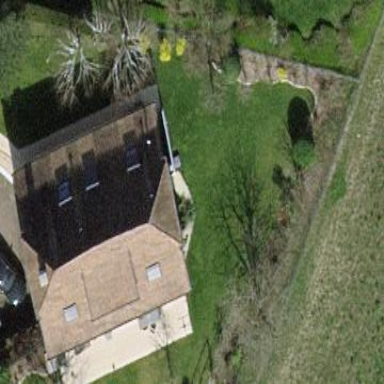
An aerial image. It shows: Detached building with hipped roof shape.